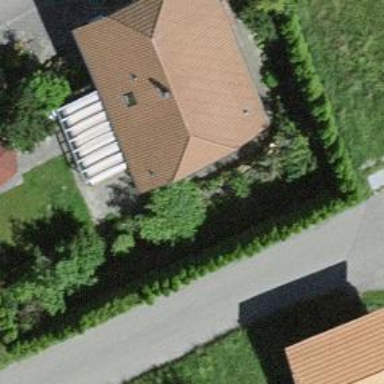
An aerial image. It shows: Residential building.